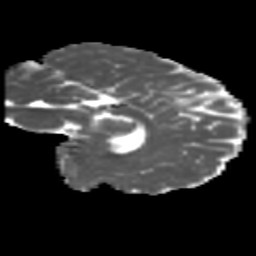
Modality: MD
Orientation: sagittal
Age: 38
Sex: female
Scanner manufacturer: siemens
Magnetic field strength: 3 T
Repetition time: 1.8 s
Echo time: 0.07 s